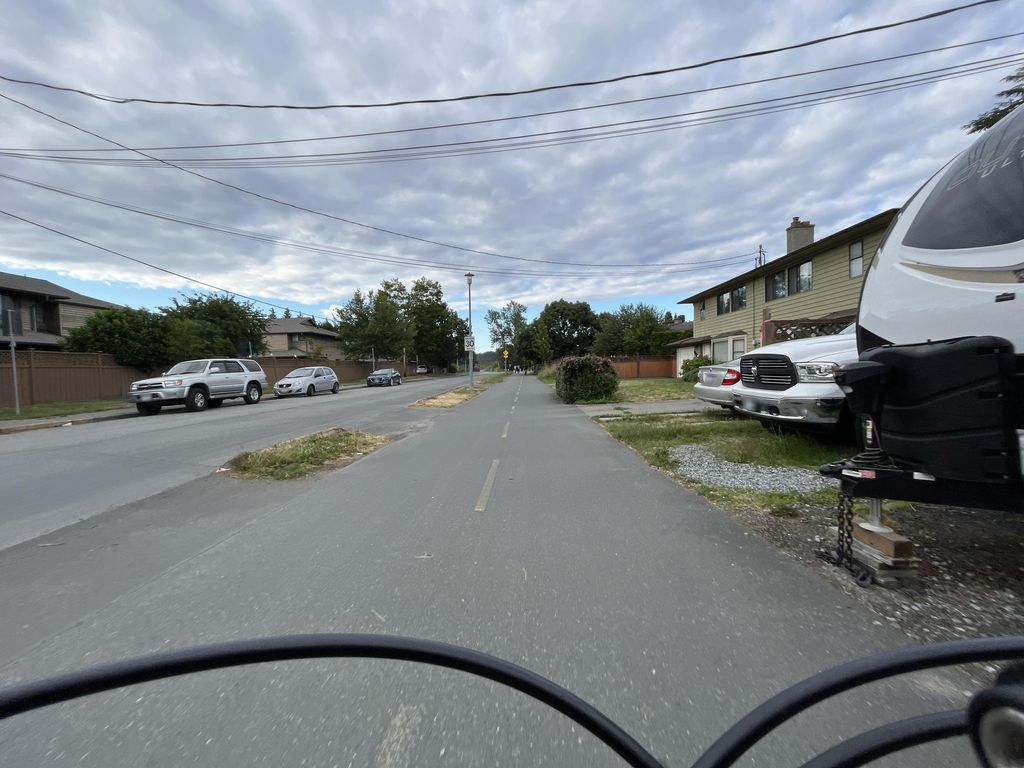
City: victoria